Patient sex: M
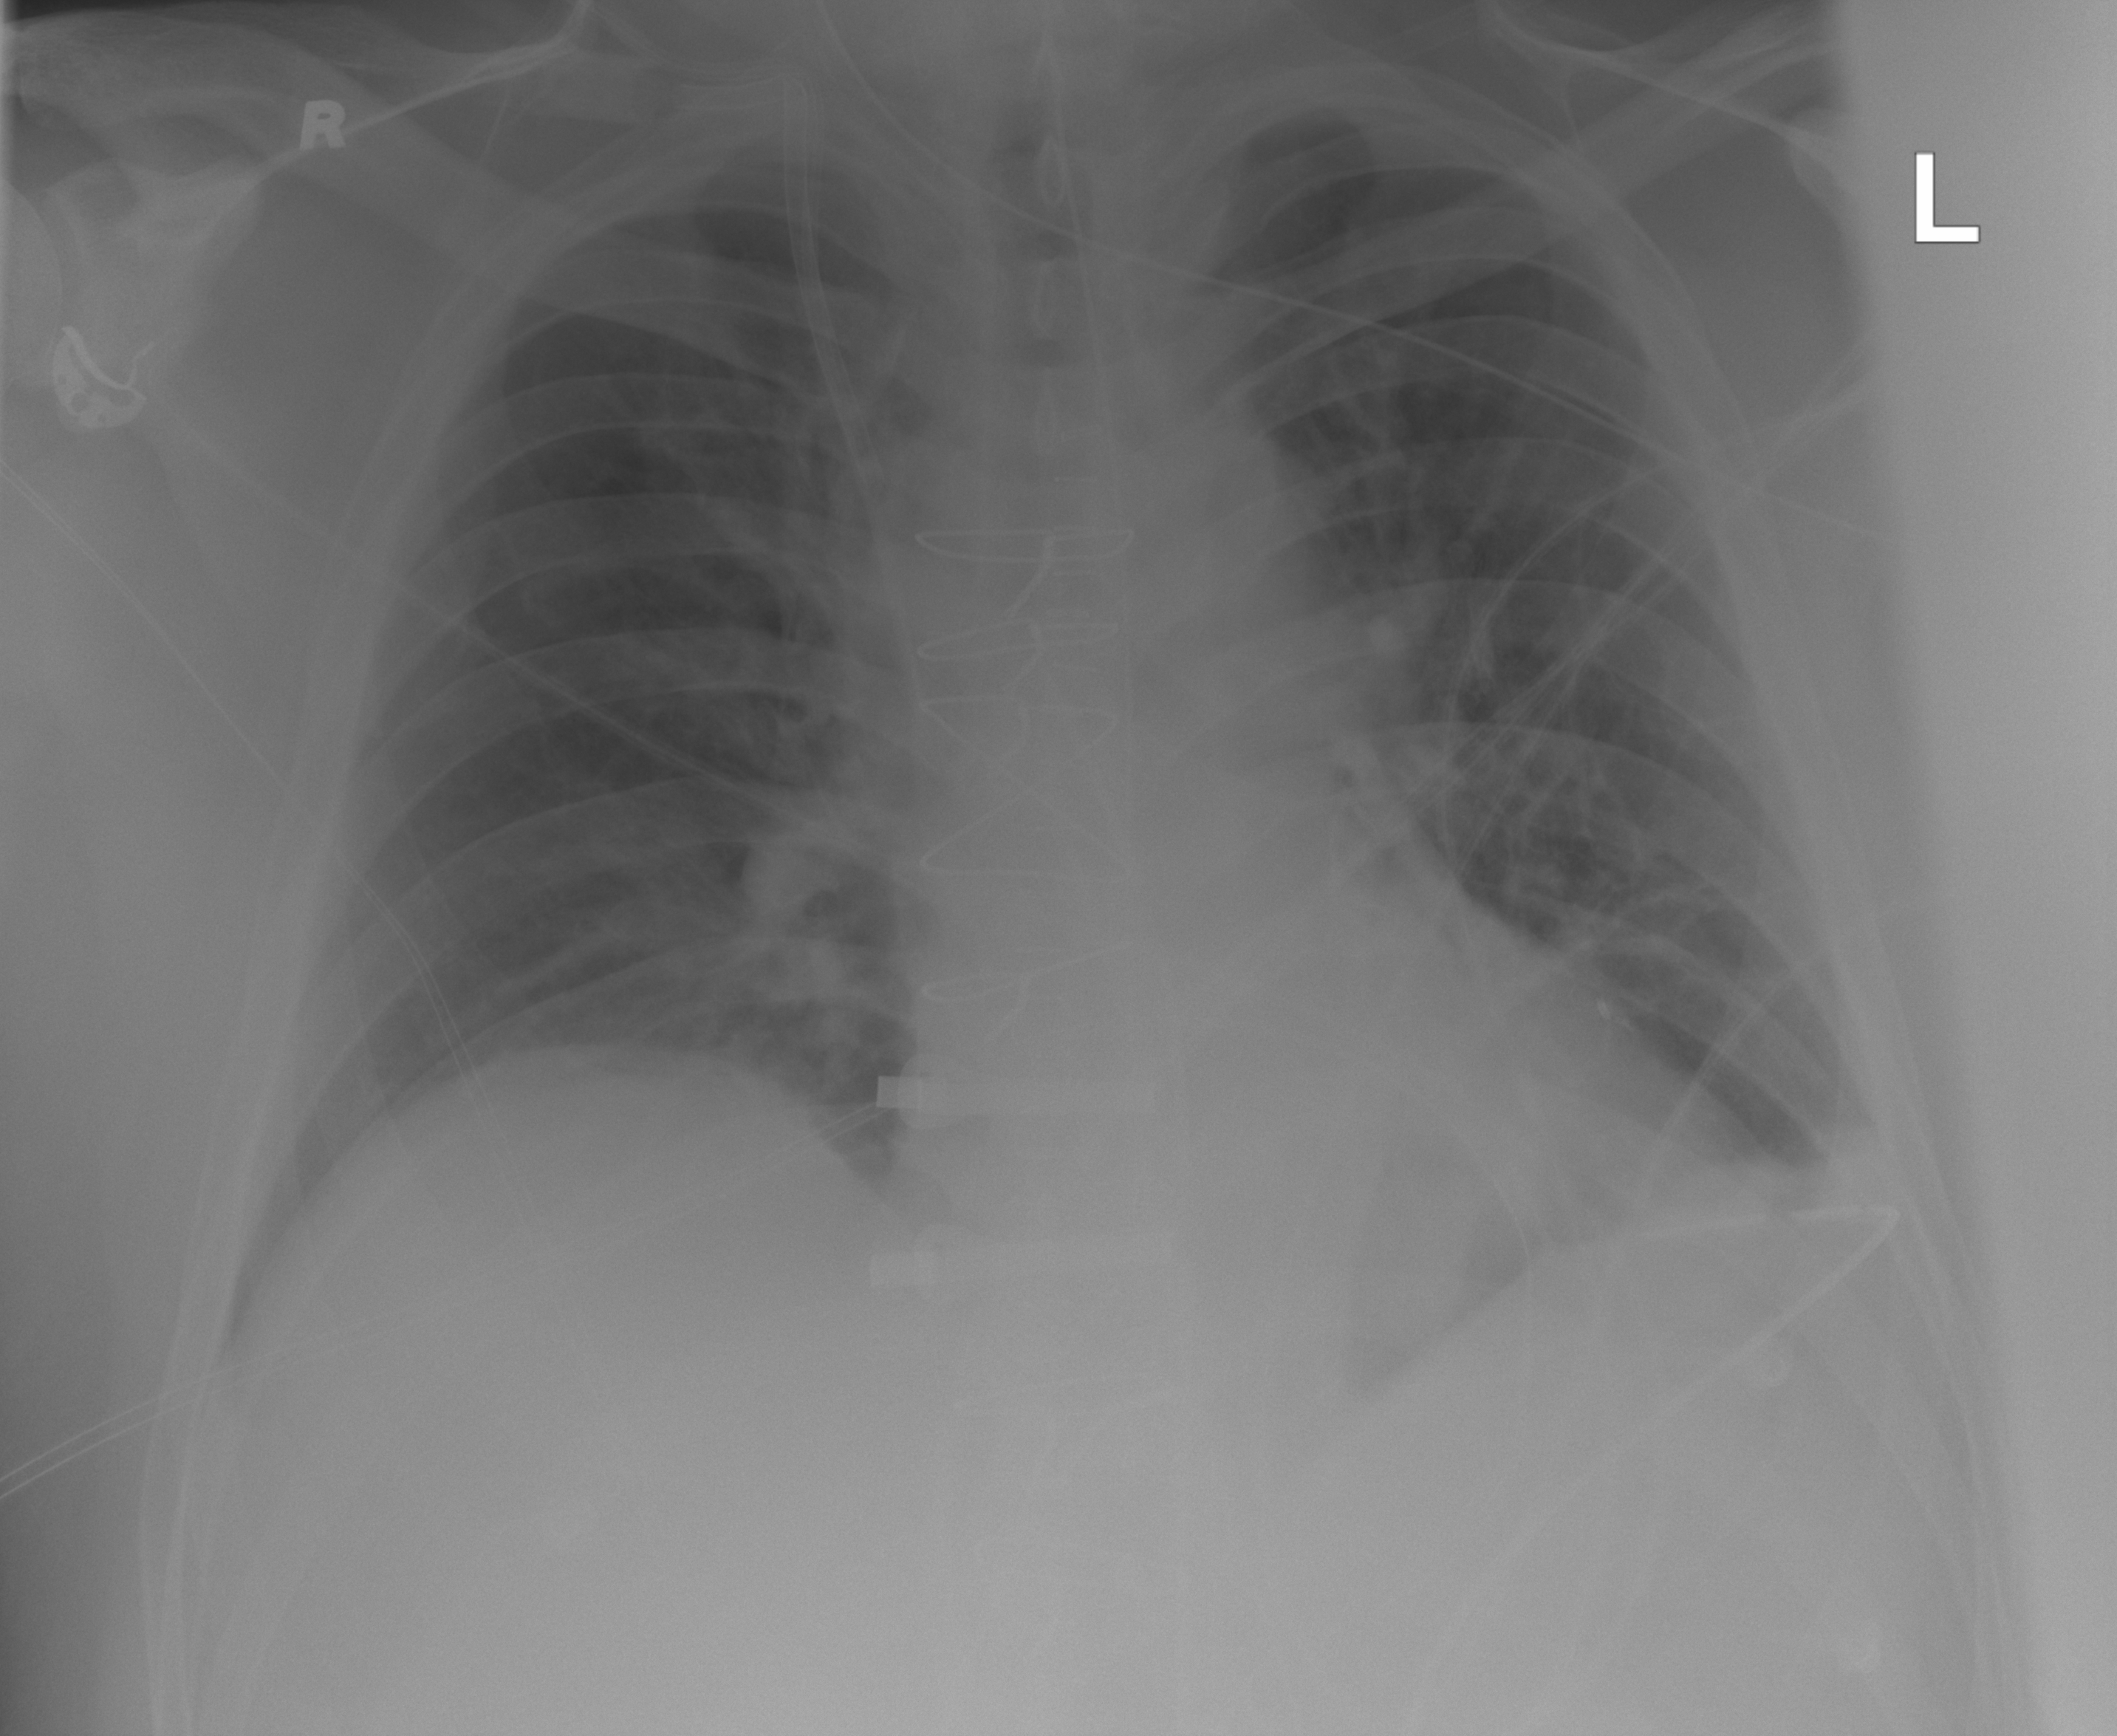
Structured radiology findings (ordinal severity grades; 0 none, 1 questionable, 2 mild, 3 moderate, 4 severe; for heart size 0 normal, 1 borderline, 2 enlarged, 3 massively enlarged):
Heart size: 0
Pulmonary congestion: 0
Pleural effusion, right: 0
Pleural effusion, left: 2
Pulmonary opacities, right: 0
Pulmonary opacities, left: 0
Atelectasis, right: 0
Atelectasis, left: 2